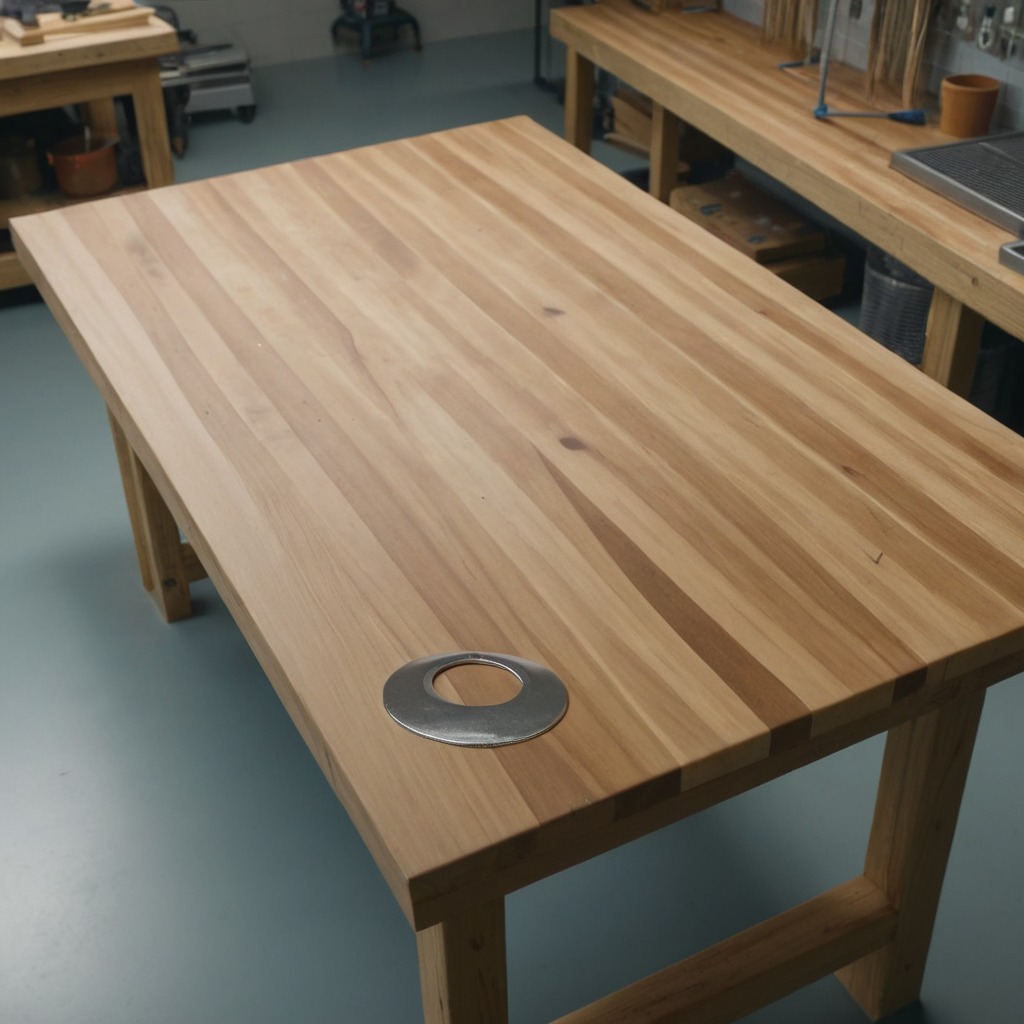
A flat metal washer lies on the workbench inside a coastal fishing gear workshop.